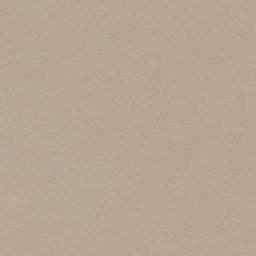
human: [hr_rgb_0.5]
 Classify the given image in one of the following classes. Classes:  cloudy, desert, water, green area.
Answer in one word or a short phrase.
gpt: desert